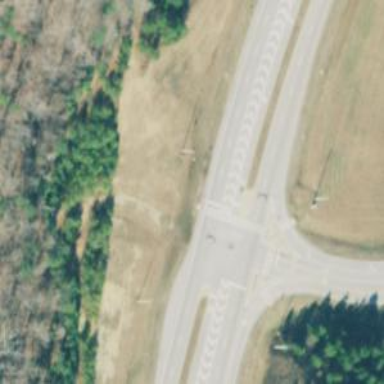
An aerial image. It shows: Primary link highway with asphalt surface.